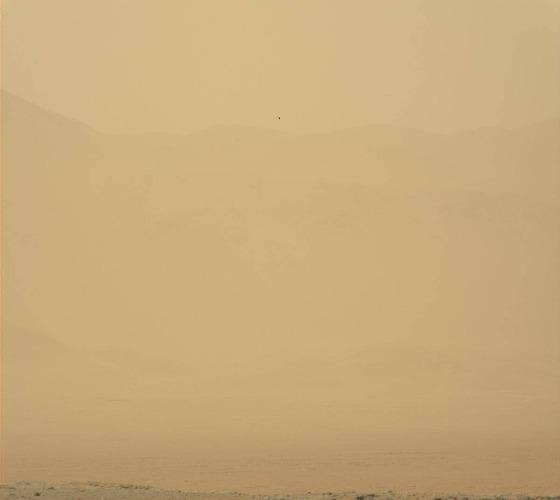
Terrain classes present: Gravel / Sand / Soil, Sky / Distant Mountains